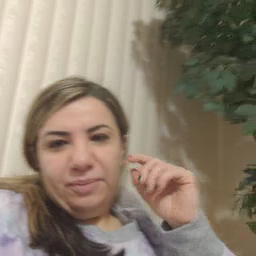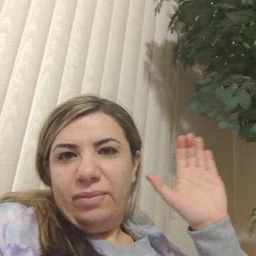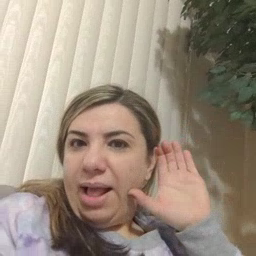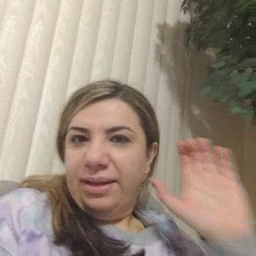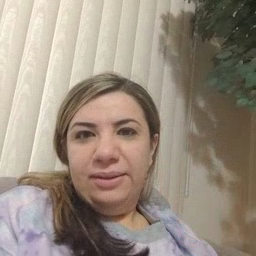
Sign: listen